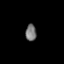
Tissue: prostate
Cell type: Fibroblasts
Senescence score: 0.7121
Nuclear area (px): 178
Mean DAPI intensity: 116.972